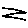
Label: zigzag